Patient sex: F
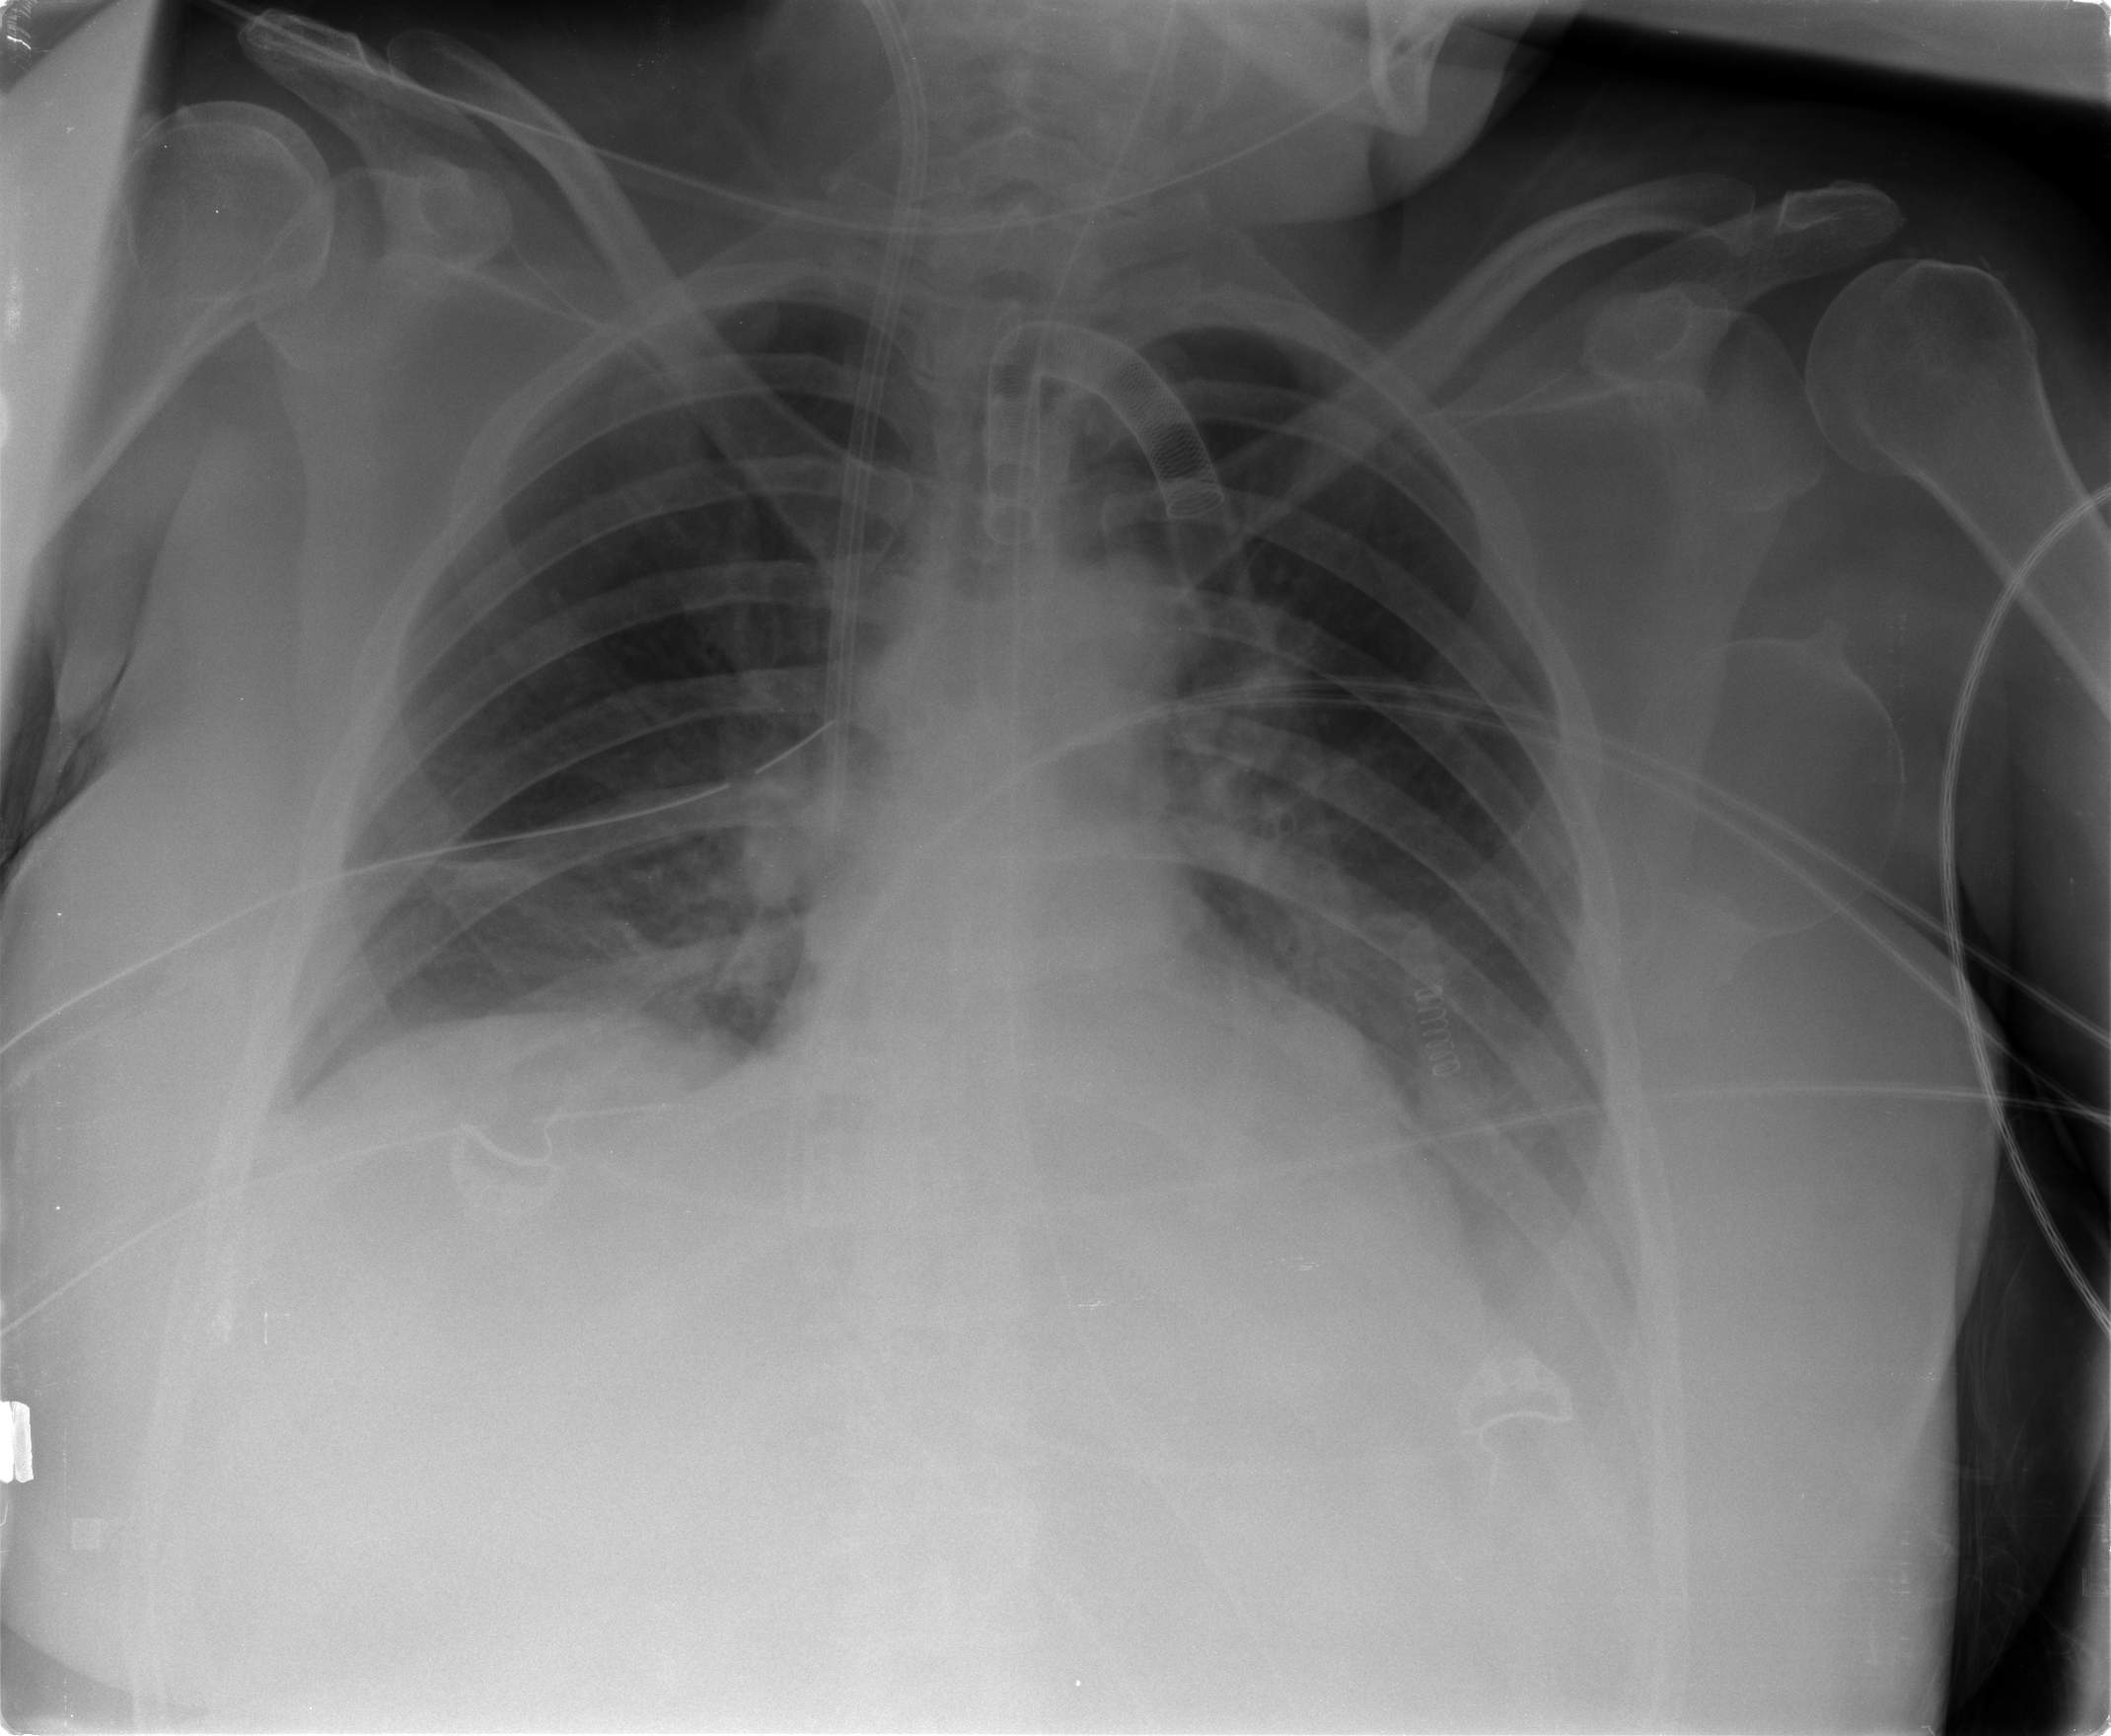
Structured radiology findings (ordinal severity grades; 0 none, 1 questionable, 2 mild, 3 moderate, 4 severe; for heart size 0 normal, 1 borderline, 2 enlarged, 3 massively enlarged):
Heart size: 0
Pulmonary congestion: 0
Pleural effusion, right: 0
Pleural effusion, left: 2
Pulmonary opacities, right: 0
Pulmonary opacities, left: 0
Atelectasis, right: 2
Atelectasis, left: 2